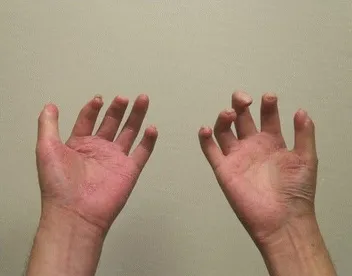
Hands of Case 1. All the fingers of this patient's hands show joint contractures, and the distal phalanx of the left third finger was self-amputated.
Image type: radiology (ct)